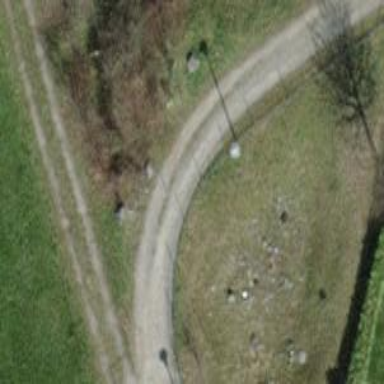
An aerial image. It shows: Bollard barrier.